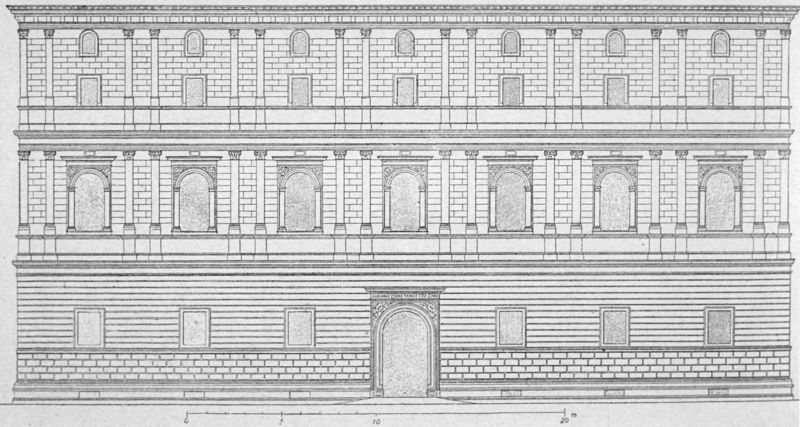
Titel: Palazzo Giraud-Torlonia (Aufriss)
Standort: Roma
Institution: Palazzo Giraud-Torlonia
Schlagwörter: kämpfer, weiß, stadt, fenster, schwarz, skizze, säule, säulen, tür, zeichnung, dach, gebäude, haus, schloss, architektur, sockel, steine, drei, klassizismus, front, renaissance, rund, ansicht, bogen, fassade, italien, türen, mauer, ziegel, pilaster, rundbogen, treppe, symmetrie, ornamente, aufgang, tor, bögen, eingang, fugen, keller, eckig, palast, palazzo, mauerwerk, symmetrisch, jugenstil, schwarzweiß, entwurf, fries, portal, tore, villa, sims, doppelsäulen, gesims, klinker, quader, florenz, sieben, geschosse, plan, kellerfenster, korinthisch, stockwerke, dreiteilig, gebälk, riss, bauwerk, massstab, aufriss, attika, rustiziert, medici, uffizien, rundbogenfenster, superposition, säulenordnung, sockelzone, gesimse, rustica, zweistöckig, bogenfenster, gliederung, saulen, traufgesims, blendsäulen, scheinarchitektur, ludwigstrasse, stadtpalast, verblendung, mehrgeschossig, arhcitektur, pitti, ruccelai, palazzo farnese, palazzo medici, palazzo rucelai, 1560, palazzp, sulenordnung, fronalansicht, säulen rundbogen, orgnamente, zeichgnung